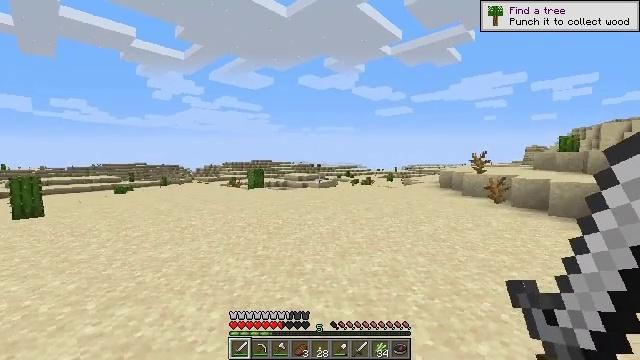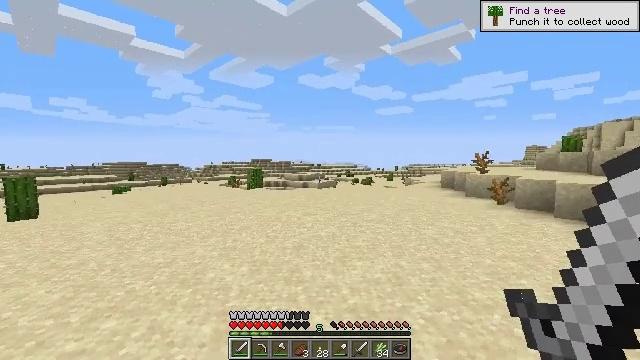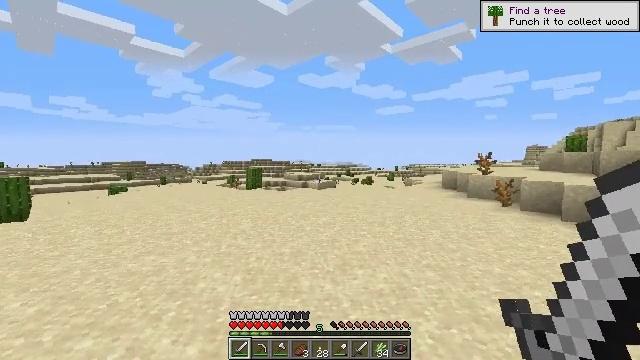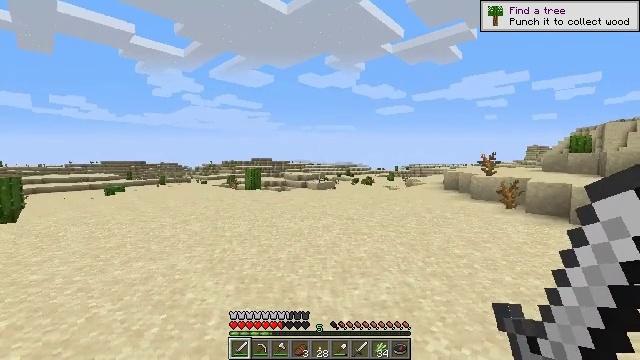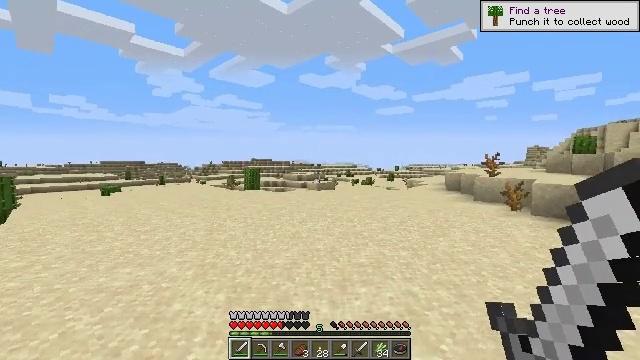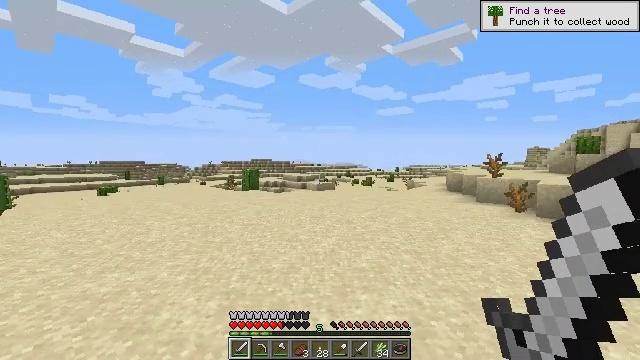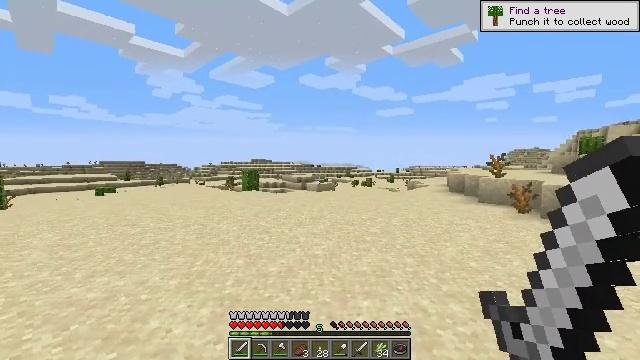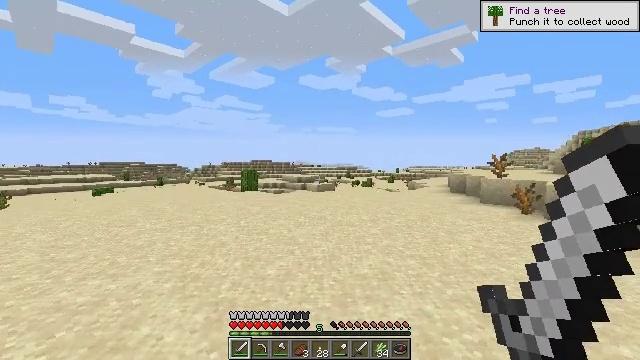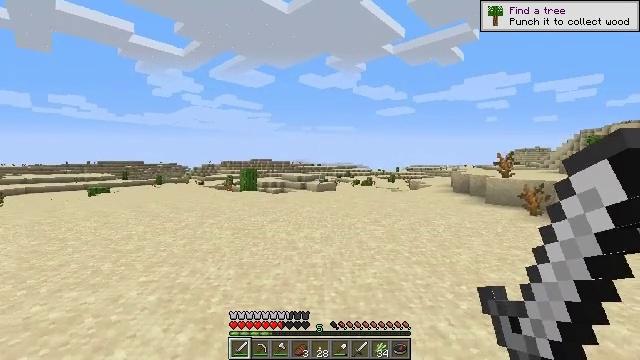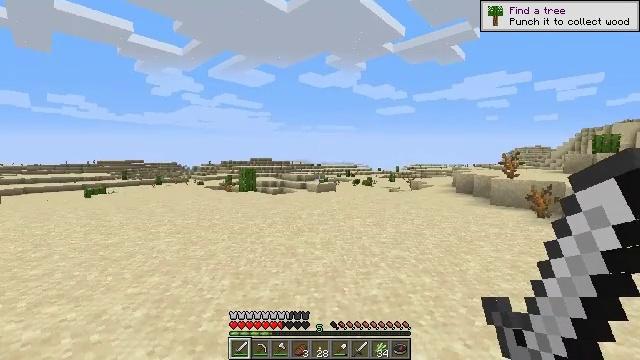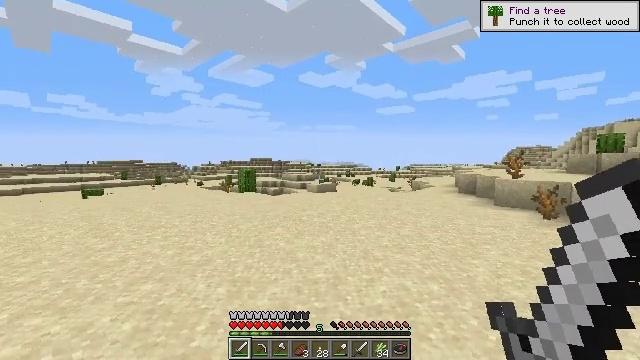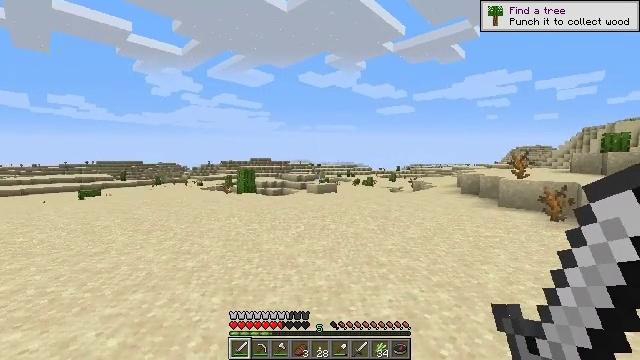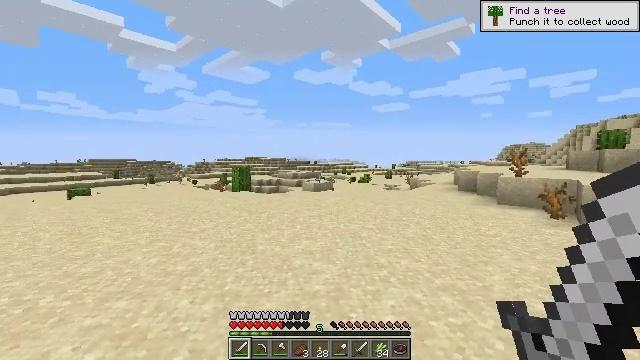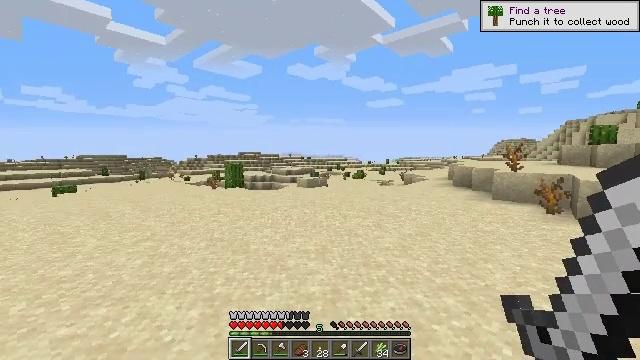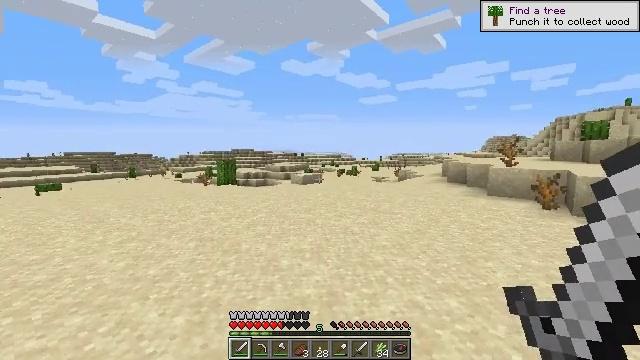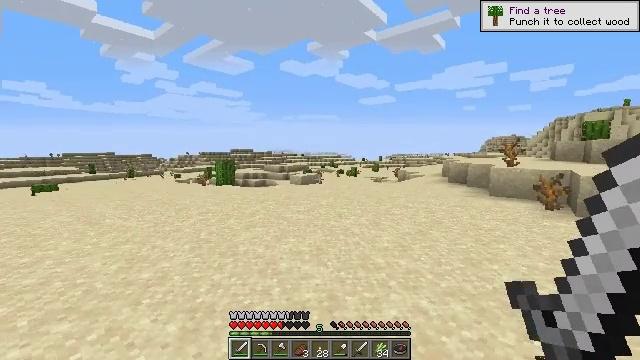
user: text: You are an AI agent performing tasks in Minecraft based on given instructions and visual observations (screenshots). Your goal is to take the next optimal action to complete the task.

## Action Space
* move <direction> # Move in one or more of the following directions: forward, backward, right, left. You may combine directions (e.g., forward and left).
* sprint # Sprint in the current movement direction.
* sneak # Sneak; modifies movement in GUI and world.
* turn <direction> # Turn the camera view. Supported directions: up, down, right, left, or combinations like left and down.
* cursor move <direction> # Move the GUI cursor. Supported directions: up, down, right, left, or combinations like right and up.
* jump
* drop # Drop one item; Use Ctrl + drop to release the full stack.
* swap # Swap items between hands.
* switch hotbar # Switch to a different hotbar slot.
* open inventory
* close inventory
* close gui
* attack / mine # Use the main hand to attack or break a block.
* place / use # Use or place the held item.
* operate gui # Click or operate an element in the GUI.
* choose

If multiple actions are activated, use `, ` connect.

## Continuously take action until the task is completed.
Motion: motion action
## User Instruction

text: Harvest the dead bush.
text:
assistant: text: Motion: move forward
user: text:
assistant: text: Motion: move forward
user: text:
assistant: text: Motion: move forward
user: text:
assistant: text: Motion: move forward
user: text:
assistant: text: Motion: move forward
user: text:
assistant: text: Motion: move forward
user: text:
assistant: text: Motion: move forward
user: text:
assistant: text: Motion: move forward
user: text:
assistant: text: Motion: move forward
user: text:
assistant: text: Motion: move forward
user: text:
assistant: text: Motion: move forward
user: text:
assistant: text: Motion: move forward
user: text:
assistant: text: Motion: move forward, turn right and down
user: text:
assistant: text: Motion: move forward, turn right
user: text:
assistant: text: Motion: move forward
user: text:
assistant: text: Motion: move forward
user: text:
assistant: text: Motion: move forward
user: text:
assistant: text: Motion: move forward
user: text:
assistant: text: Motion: move forward
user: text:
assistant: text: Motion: move forward
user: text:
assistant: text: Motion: move forward
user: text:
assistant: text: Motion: move forward
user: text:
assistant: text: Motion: move forward
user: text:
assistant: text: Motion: move forward
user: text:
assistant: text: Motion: move forward
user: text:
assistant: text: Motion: move forward
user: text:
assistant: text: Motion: move forward
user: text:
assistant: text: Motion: move forward
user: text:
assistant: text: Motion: move forward
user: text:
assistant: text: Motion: move forward